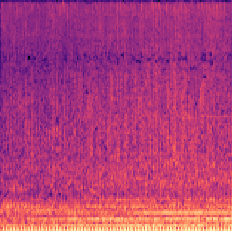
Sound class: Helicopter